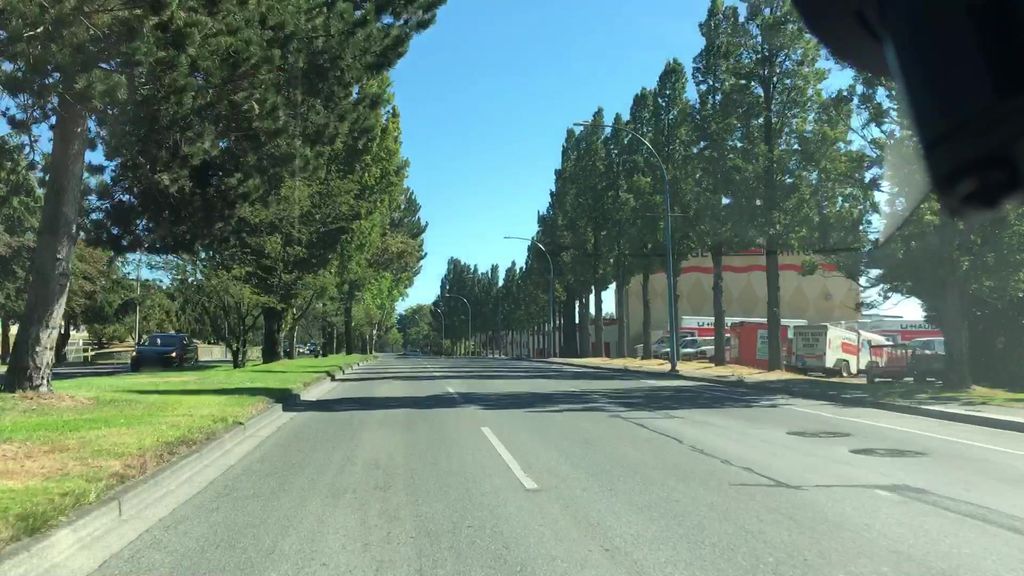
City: victoria